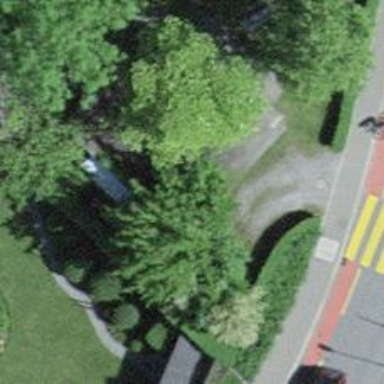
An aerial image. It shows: Brown bench.